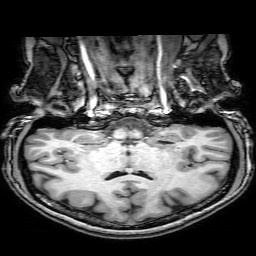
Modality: T1w
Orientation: sagittal
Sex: female
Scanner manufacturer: philips
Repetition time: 0.008181 s
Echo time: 0.00376 s